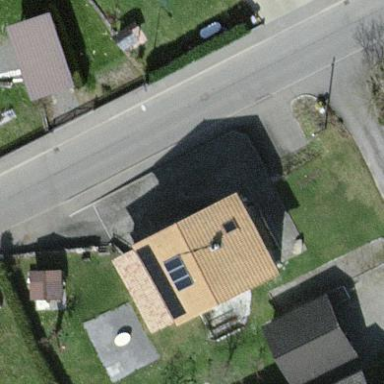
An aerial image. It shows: Detached building with gabled roof oriented across.